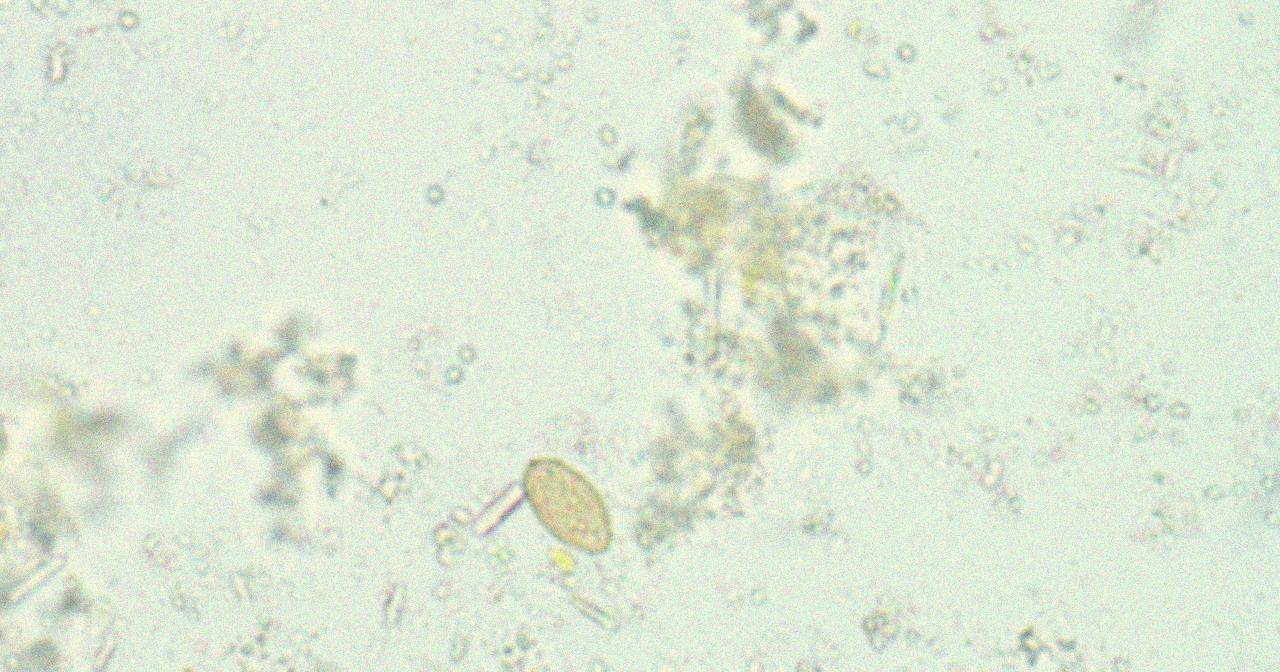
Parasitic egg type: Opisthorchis viverrine